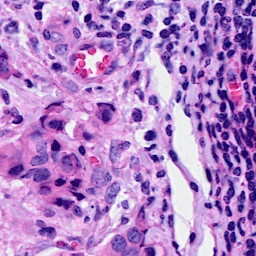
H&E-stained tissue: Breast